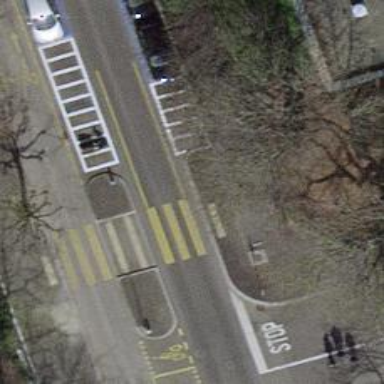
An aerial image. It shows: Uncontrolled crossing on the road.